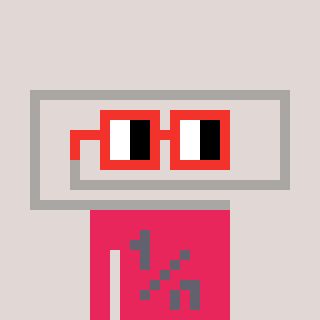
a pixel art character with square red glasses, a paperclip-shaped head and a redpinkish-colored body on a warm background